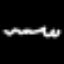
Label: squiggle